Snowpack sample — Buffalo Mountain, Silverthorne, Colorado, USA (1/25/25, 10:11 AM MST)
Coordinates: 39.6222, -106.1139
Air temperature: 22 °F
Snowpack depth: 110 cm
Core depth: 40 cm
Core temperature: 46.4 °F
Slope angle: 12°, slope face: 102°
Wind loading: high
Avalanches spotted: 0
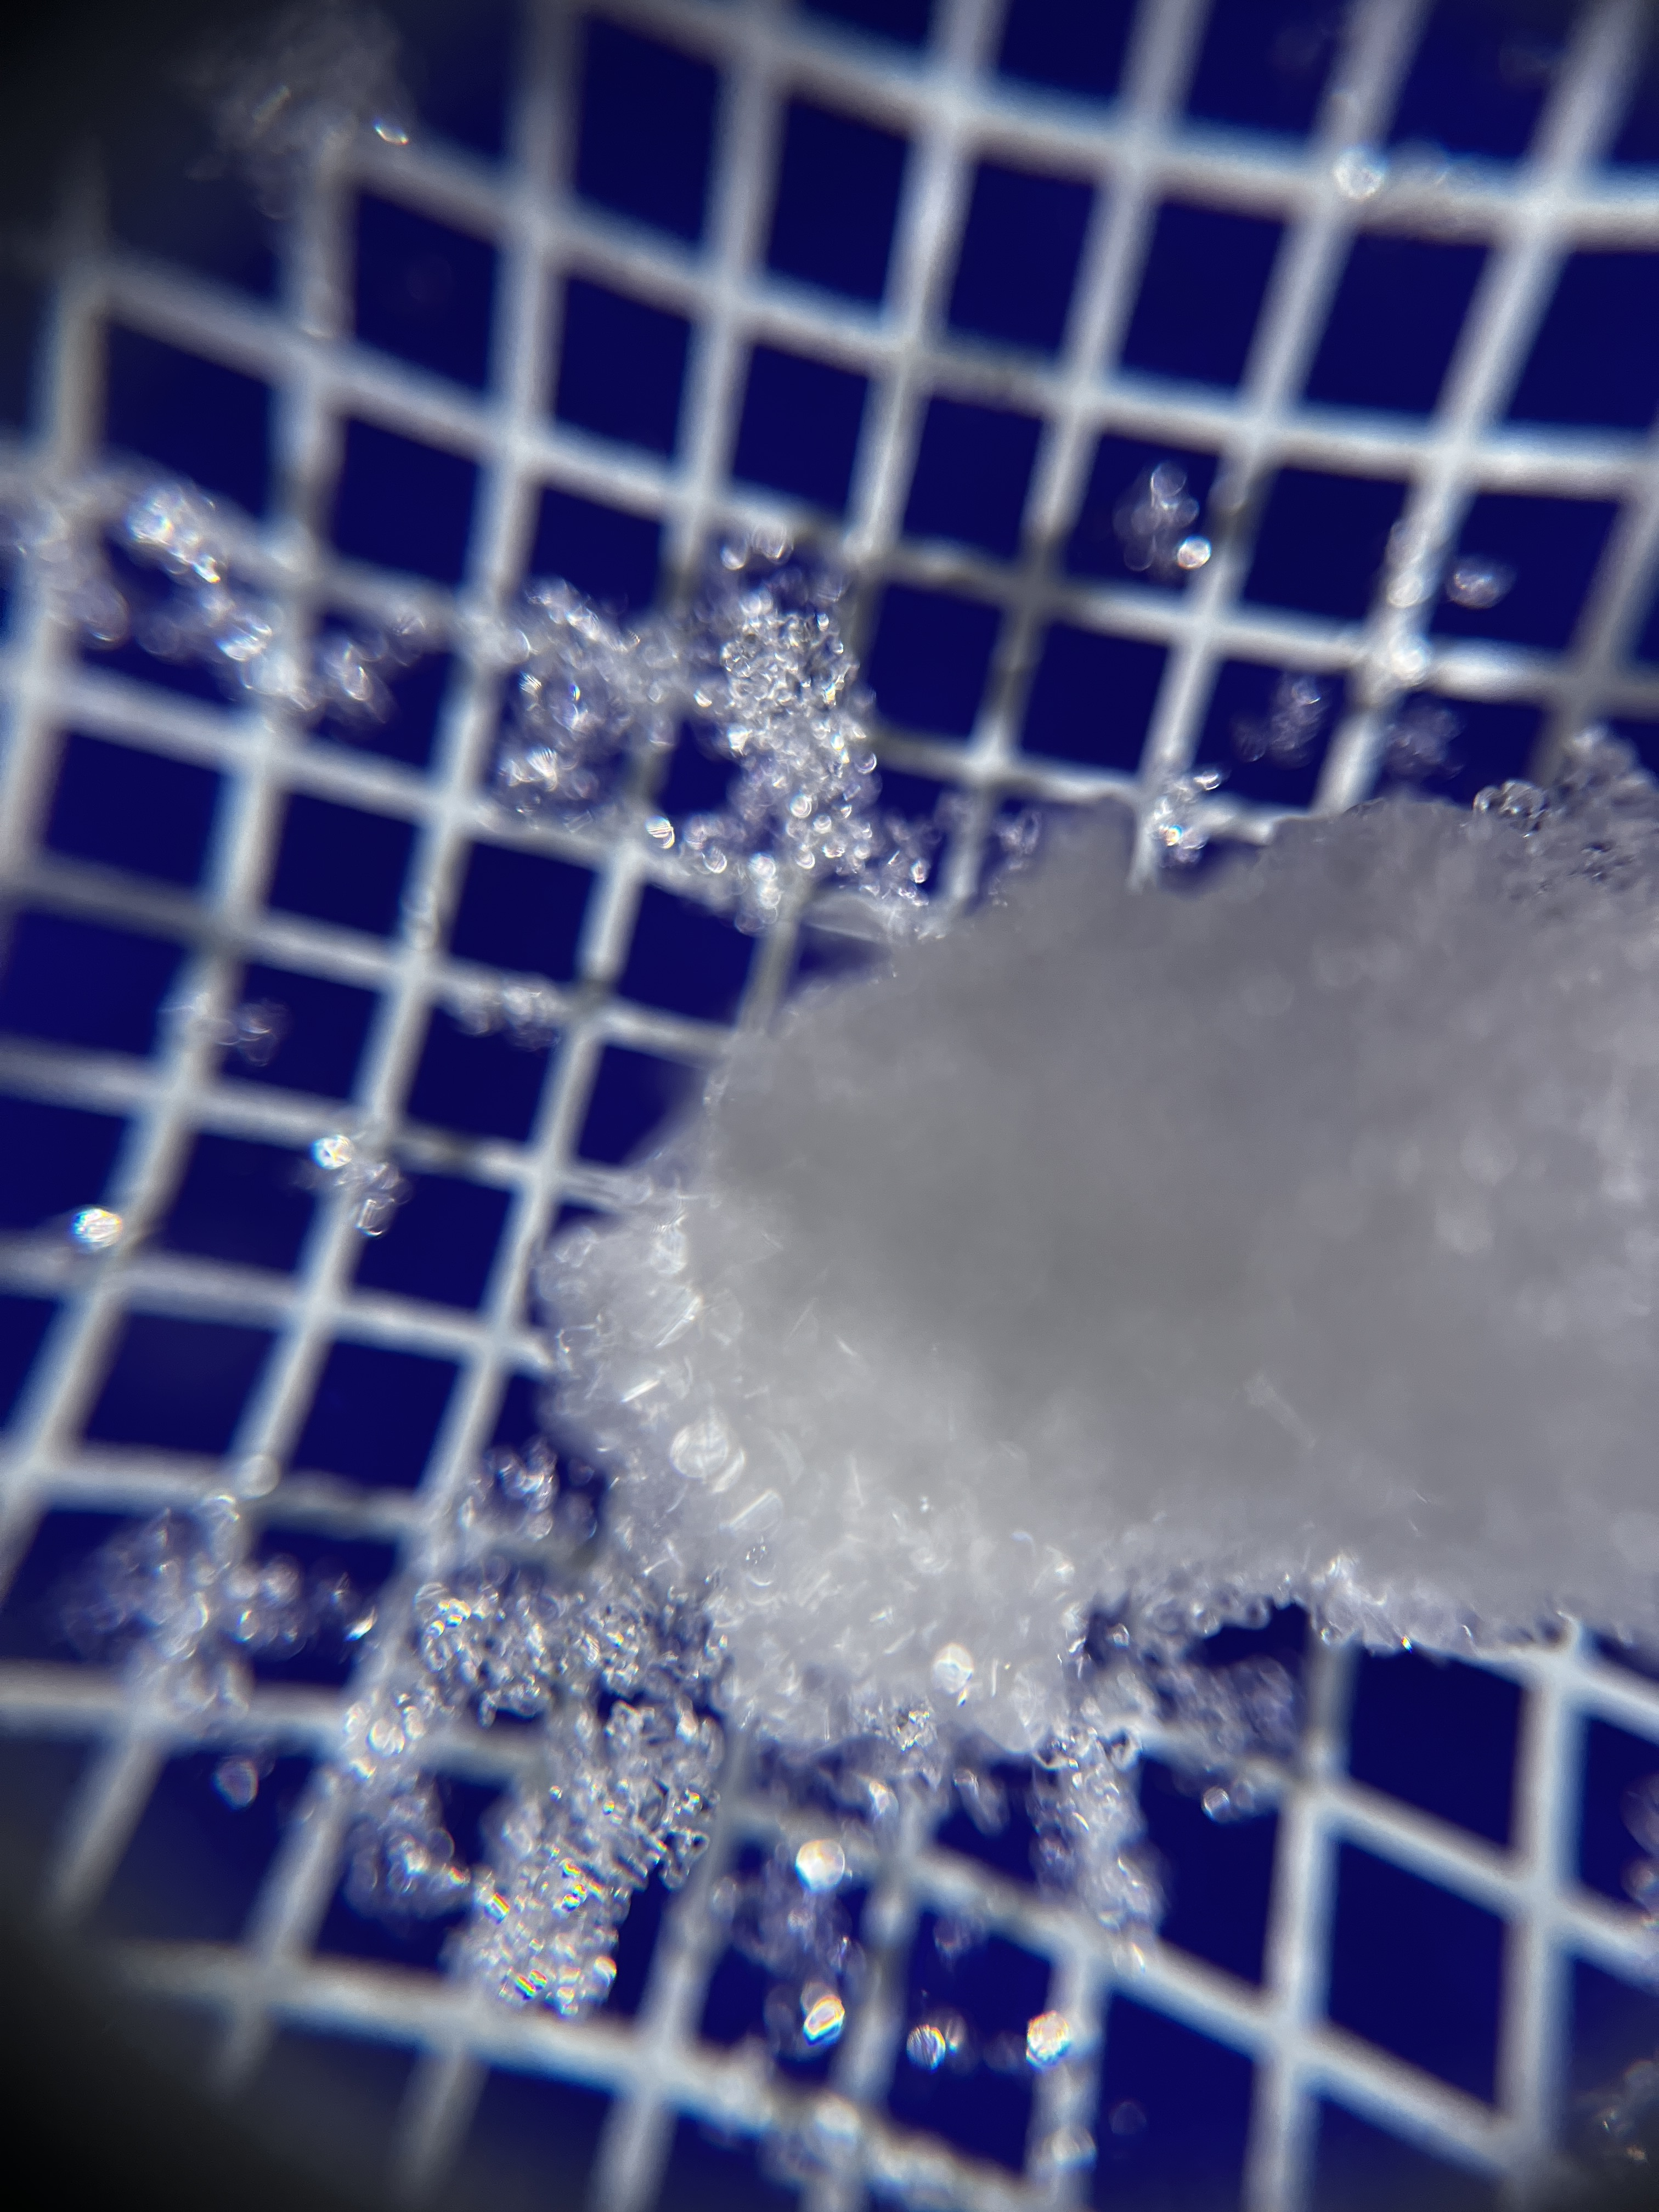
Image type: magnified_profile
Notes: No avalanches nearby, collected on the outskirts of a fire break 15 meters from the treeline, on way to Buffalo and Red Mountain